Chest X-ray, PA view. Patient: 31 years old, sex F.
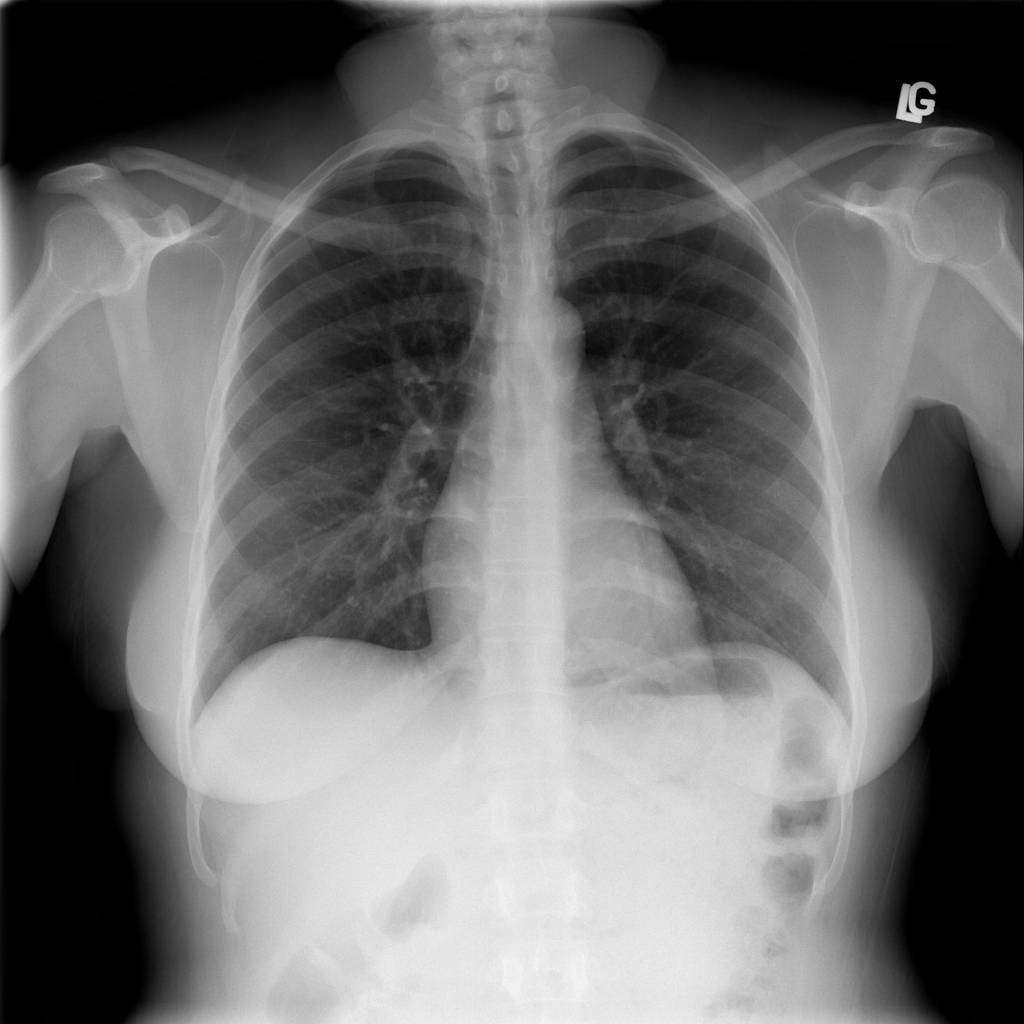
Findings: No Finding